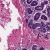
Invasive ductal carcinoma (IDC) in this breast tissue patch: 0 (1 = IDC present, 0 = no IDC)